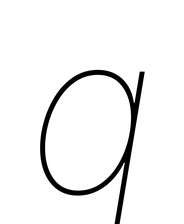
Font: Inter-Italic_Thin_Italic